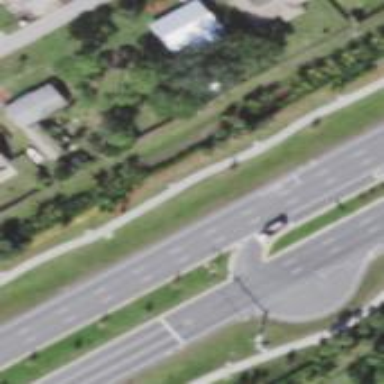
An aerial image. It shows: Secondary link road with asphalt surface and separate sidewalk.